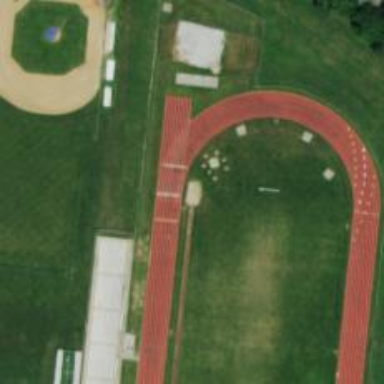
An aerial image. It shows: Track in leisure land.